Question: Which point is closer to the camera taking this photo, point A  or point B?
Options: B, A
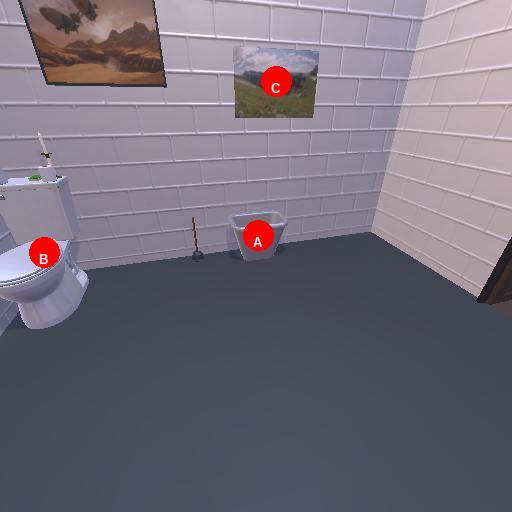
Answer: B